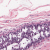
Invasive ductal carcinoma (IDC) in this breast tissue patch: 0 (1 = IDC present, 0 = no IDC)